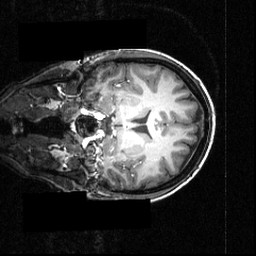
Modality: T1w
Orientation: coronal
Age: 25
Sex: female
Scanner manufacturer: siemens
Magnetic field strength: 3.951 T
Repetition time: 1.5 s
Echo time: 0.00335 s